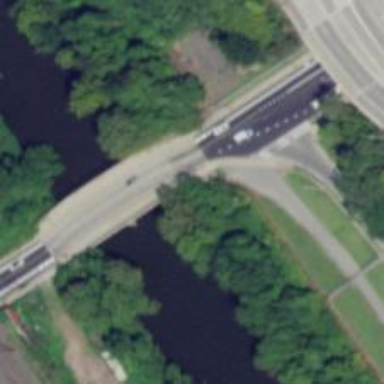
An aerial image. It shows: Secondary road with bridge. The road also features buffered cycleway lane.